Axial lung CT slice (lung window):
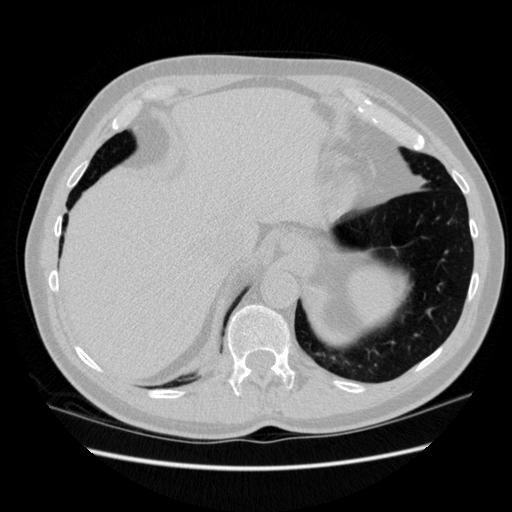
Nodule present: no